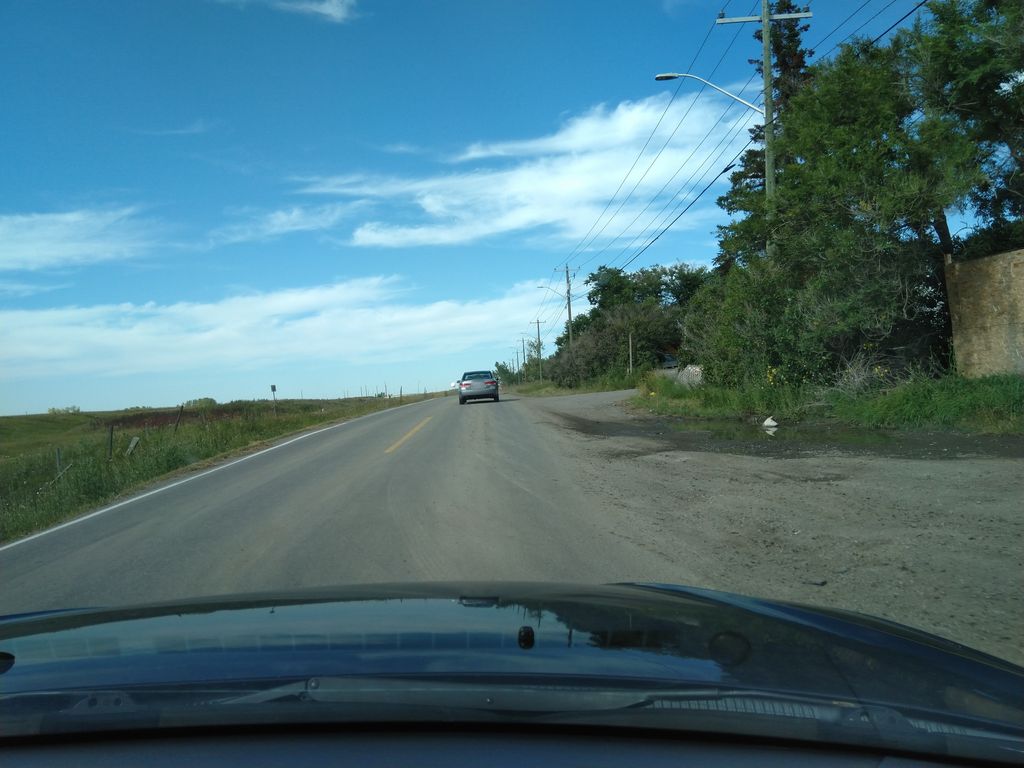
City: calgary